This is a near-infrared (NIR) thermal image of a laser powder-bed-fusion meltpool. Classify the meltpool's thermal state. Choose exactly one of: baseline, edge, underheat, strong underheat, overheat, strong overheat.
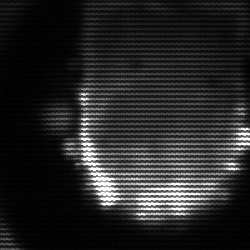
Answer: baseline